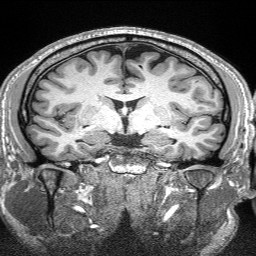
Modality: T1w
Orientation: sagittal